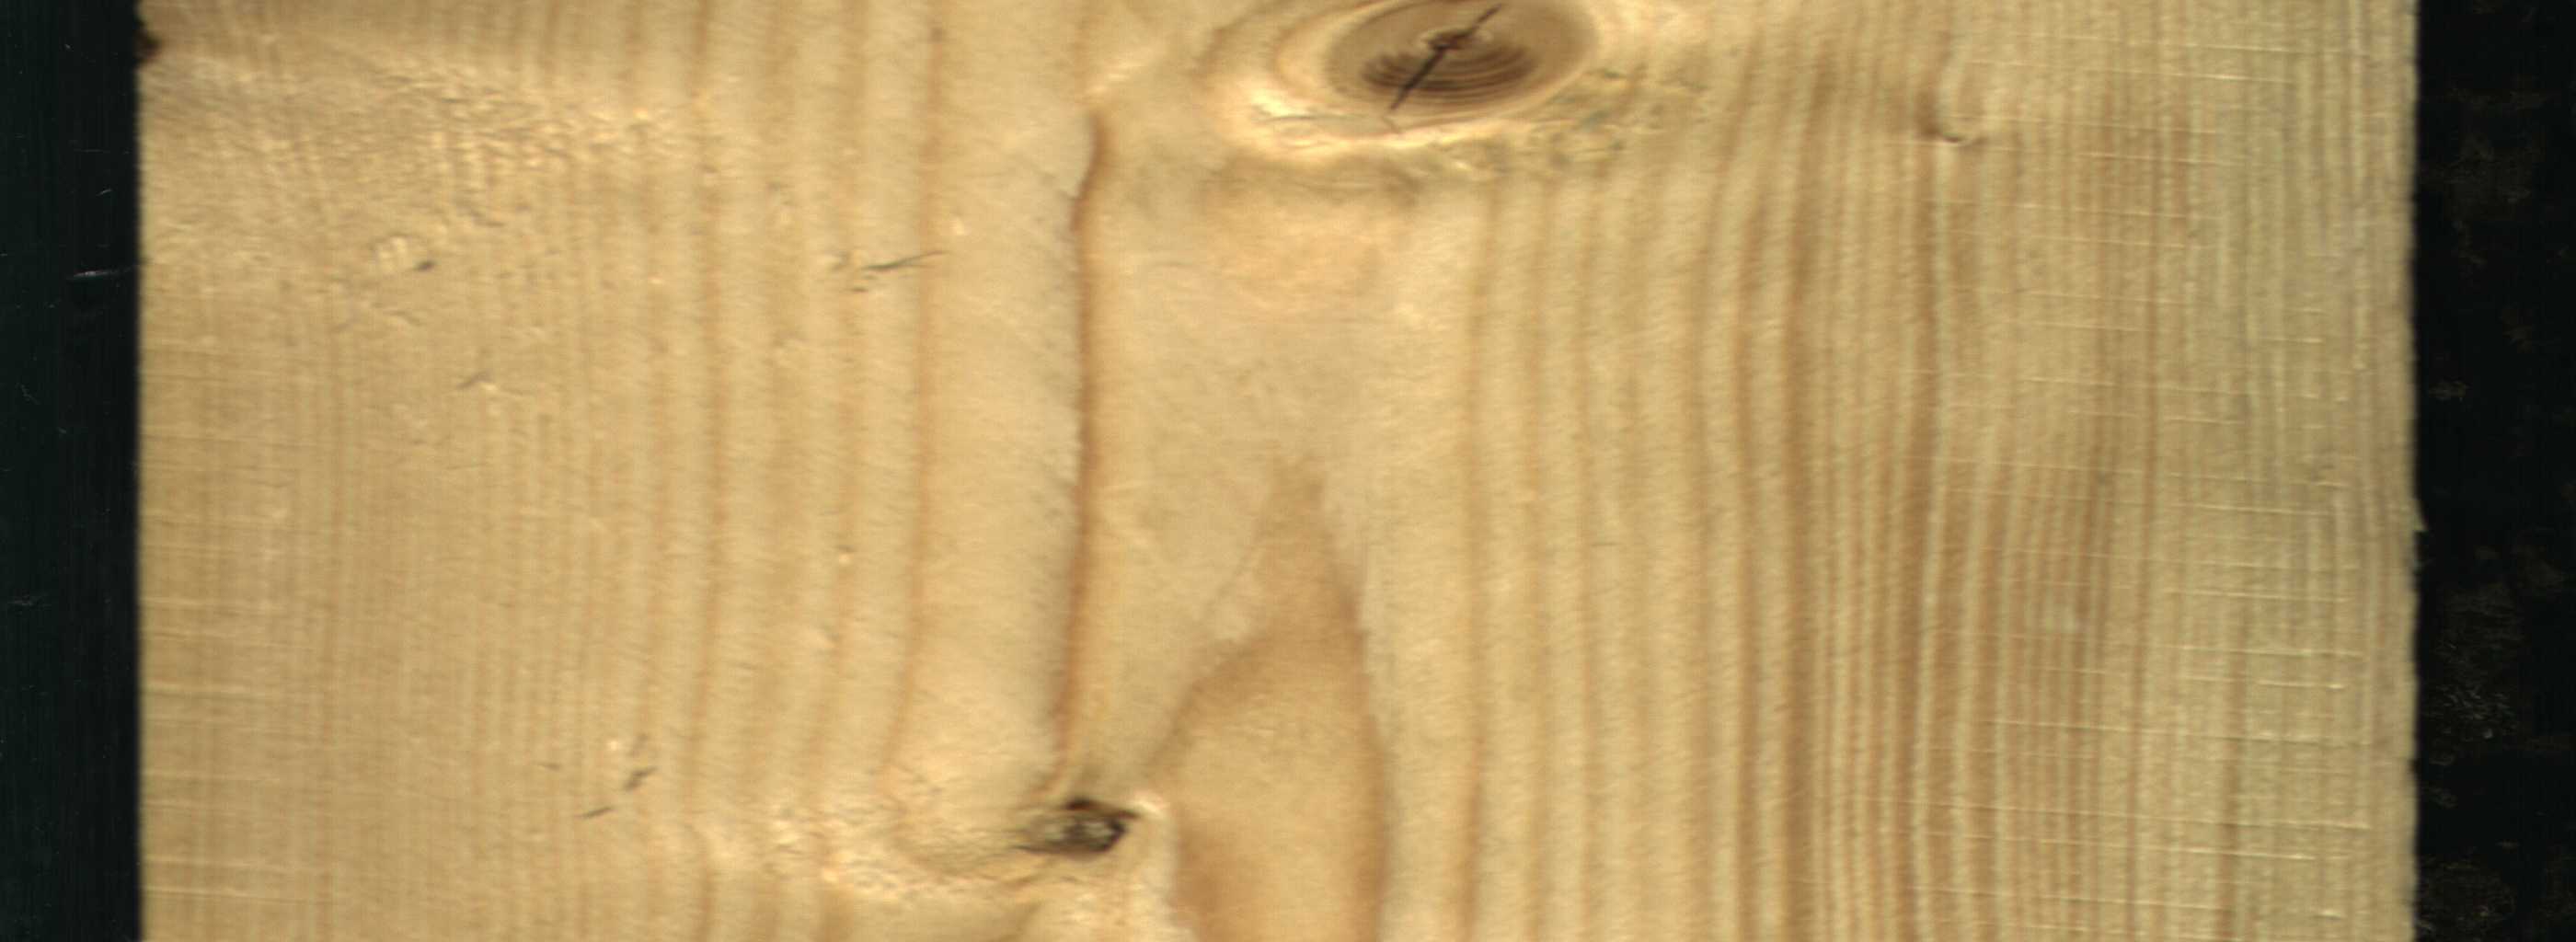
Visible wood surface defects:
knot_with_crack
Live_Knot